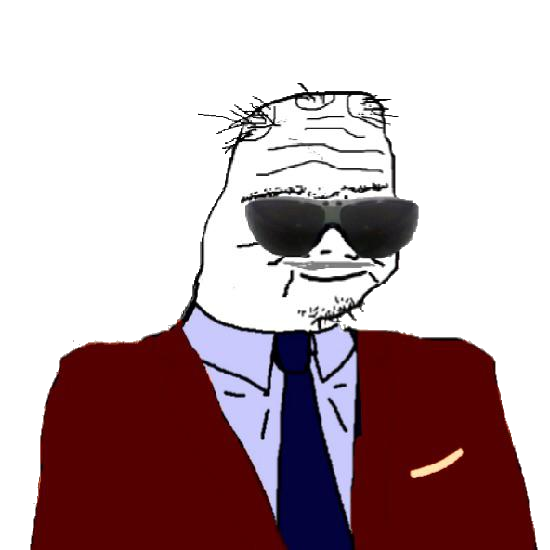
Label: 5_Boomer